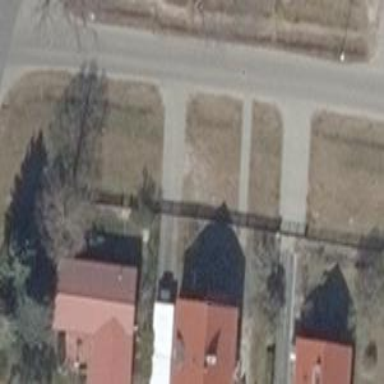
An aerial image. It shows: Footway along the road.